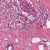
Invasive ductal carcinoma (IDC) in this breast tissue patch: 1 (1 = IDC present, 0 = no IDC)